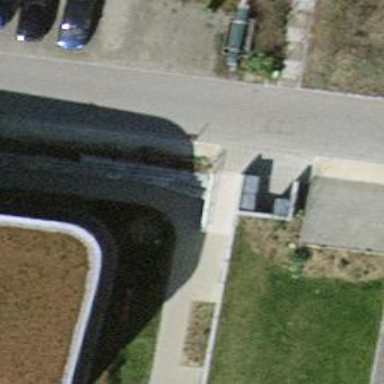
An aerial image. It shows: Set of steps on the road.